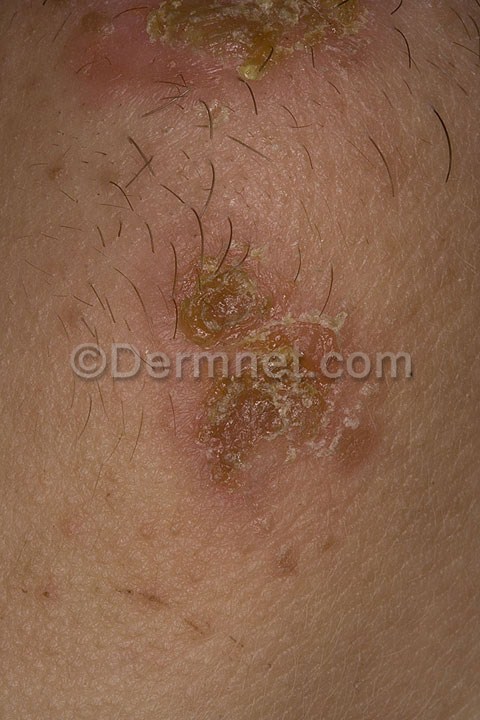
Disease: Cellulitis Impetigo and other Bacterial Infections